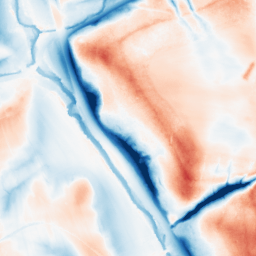
Category: classical
Decomposition family: gaussian_anisotropic
Decomposition parameters: sigma_x: 20
sigma_y: 10
Upsampling method: sinc_hamming
Upsampling parameters: scale: 2
kernel_size: 8
Upsampling scale: 2